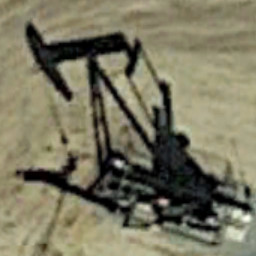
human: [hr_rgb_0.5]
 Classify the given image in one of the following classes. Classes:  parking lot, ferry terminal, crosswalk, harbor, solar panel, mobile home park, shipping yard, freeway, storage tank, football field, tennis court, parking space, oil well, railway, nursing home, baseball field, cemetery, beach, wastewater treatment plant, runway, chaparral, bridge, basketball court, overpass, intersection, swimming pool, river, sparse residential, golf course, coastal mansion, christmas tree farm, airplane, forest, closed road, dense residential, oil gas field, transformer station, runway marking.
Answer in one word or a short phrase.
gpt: oil well